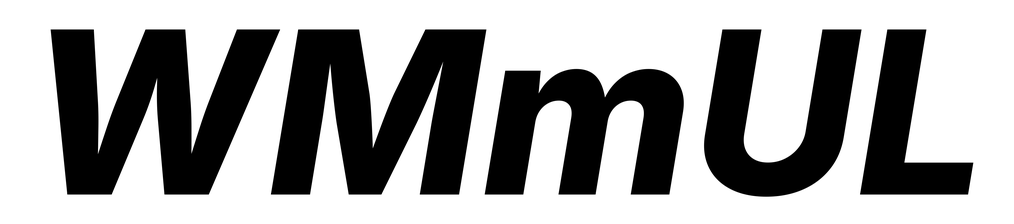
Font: Inter-Italic_ExtraBold_Italic